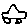
Label: car